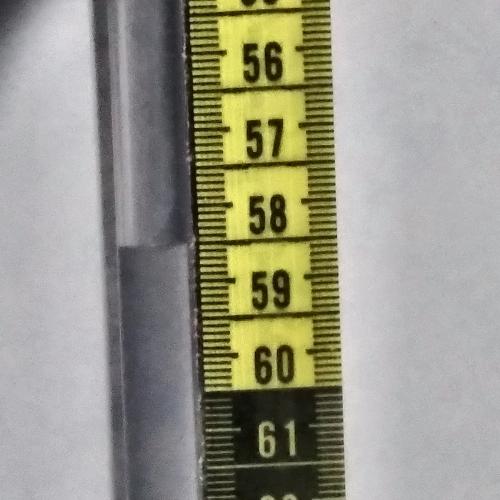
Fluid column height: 58.5 cm